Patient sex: F
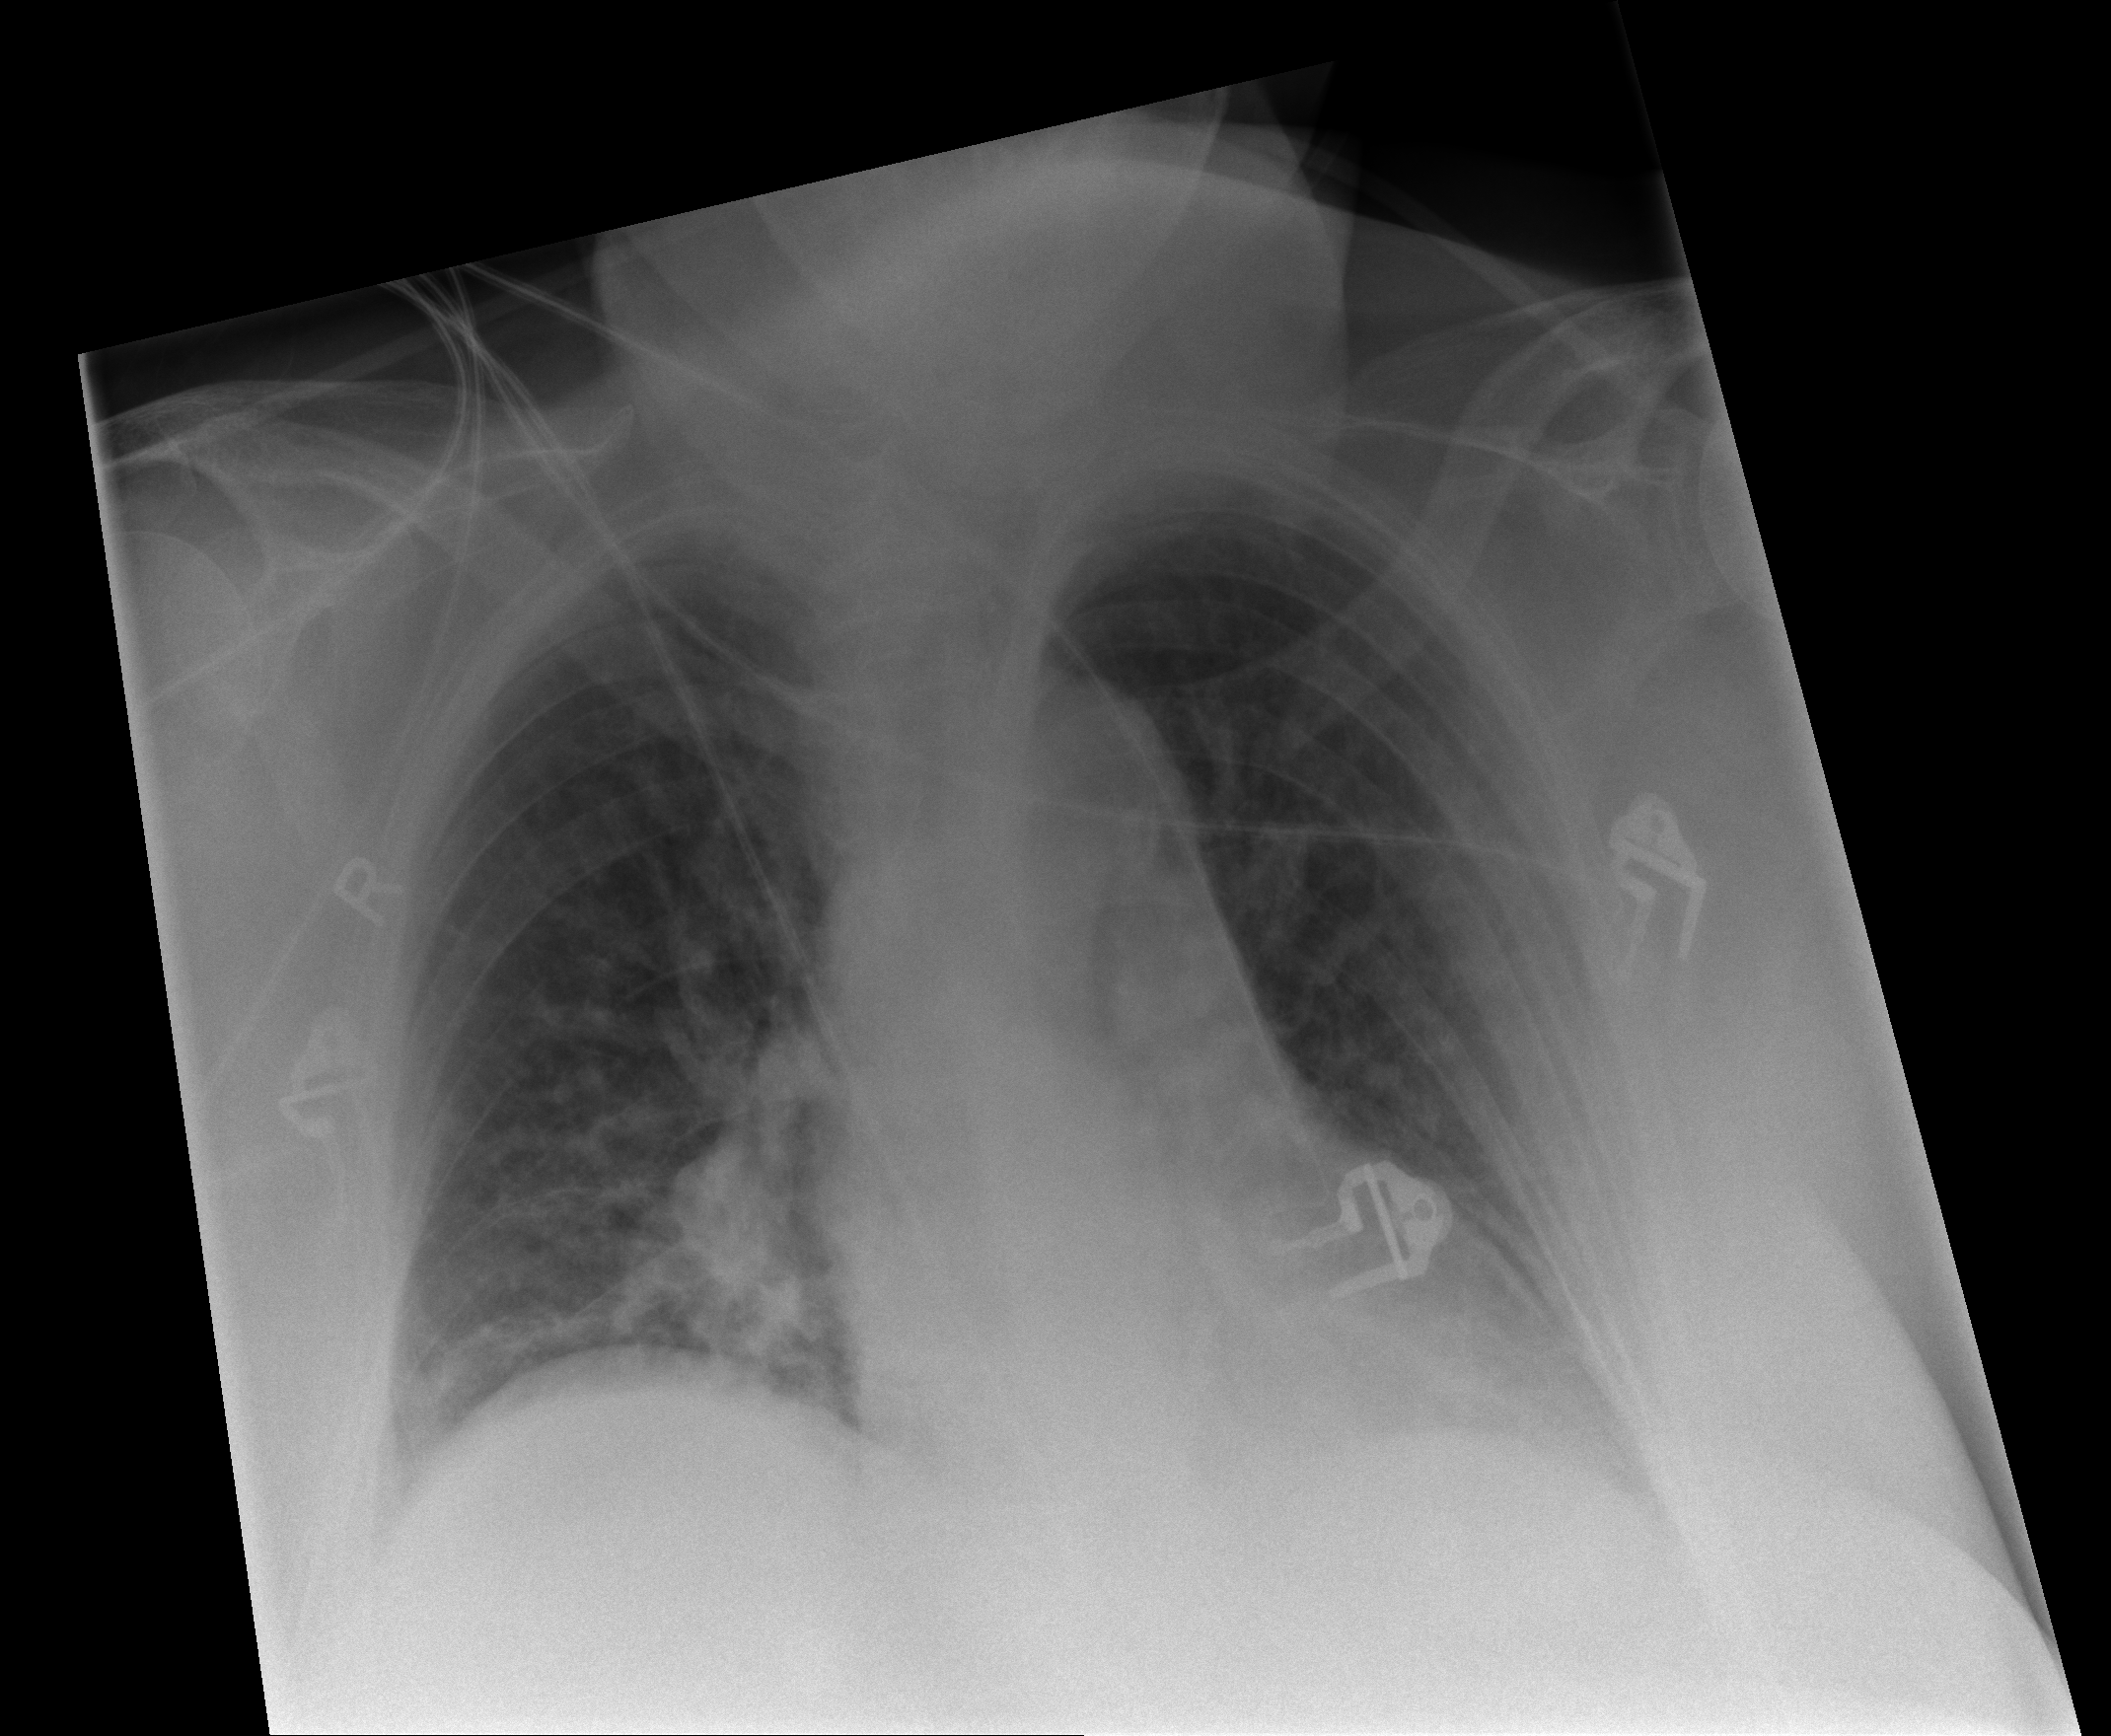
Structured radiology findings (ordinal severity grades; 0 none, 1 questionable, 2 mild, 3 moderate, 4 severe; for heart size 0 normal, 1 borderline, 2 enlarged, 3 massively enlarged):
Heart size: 0
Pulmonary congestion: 2
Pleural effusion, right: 0
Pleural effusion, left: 2
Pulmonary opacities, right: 2
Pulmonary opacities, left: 0
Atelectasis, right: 2
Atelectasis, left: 2